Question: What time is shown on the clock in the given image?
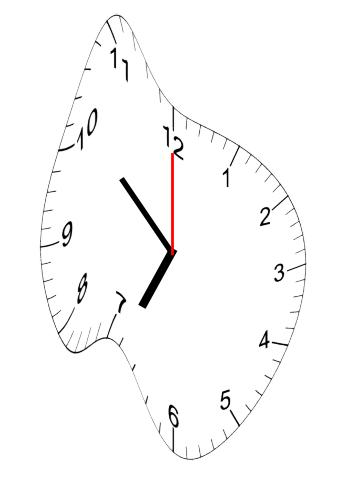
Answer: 06:52:00